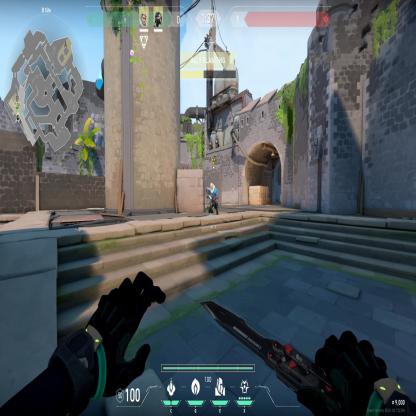
Label: teammate